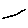
Label: line